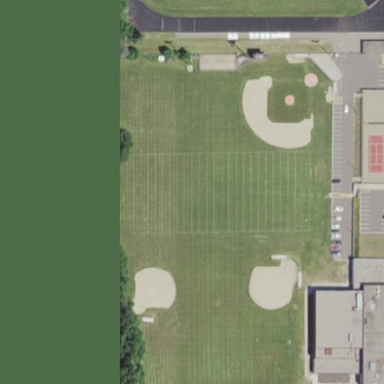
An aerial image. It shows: Baseball pitch for leisure land.